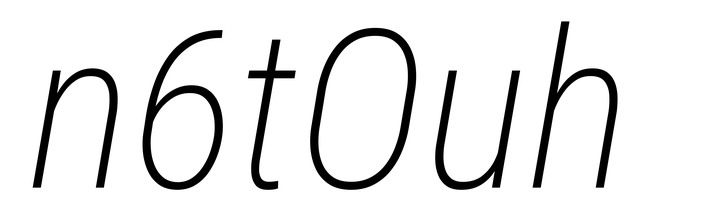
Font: Roboto-Italic_Condensed_ExtraLight_Italic